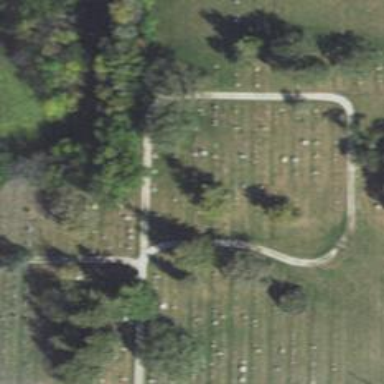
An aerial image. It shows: Cemetery.